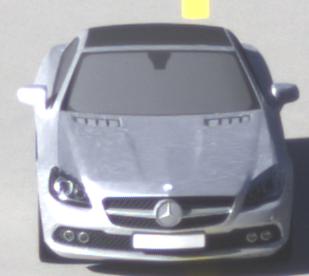
Make: Mercedes-Benz
Model: SLK 200
Detailed model: SLK-Class (172)
Model produced from: 2011/03
Model produced until: 2015/04
Doors: 2
Color: white
Road condition: dry road
Daytime: morning or afternoon
Contrast: high contrast